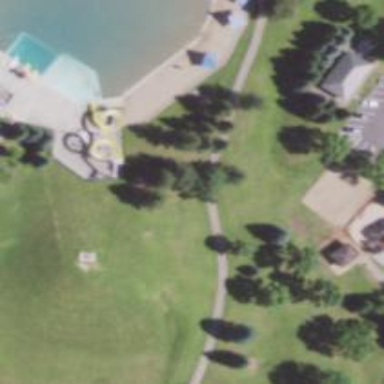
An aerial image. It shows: Disc golf basket.